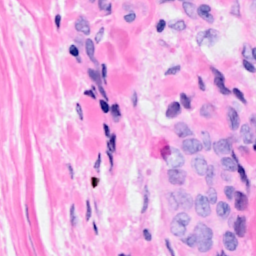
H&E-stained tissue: Breast